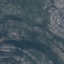
Land use / land cover: HerbaceousVegetation